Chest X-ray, PA view. Patient: 51 years old, sex F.
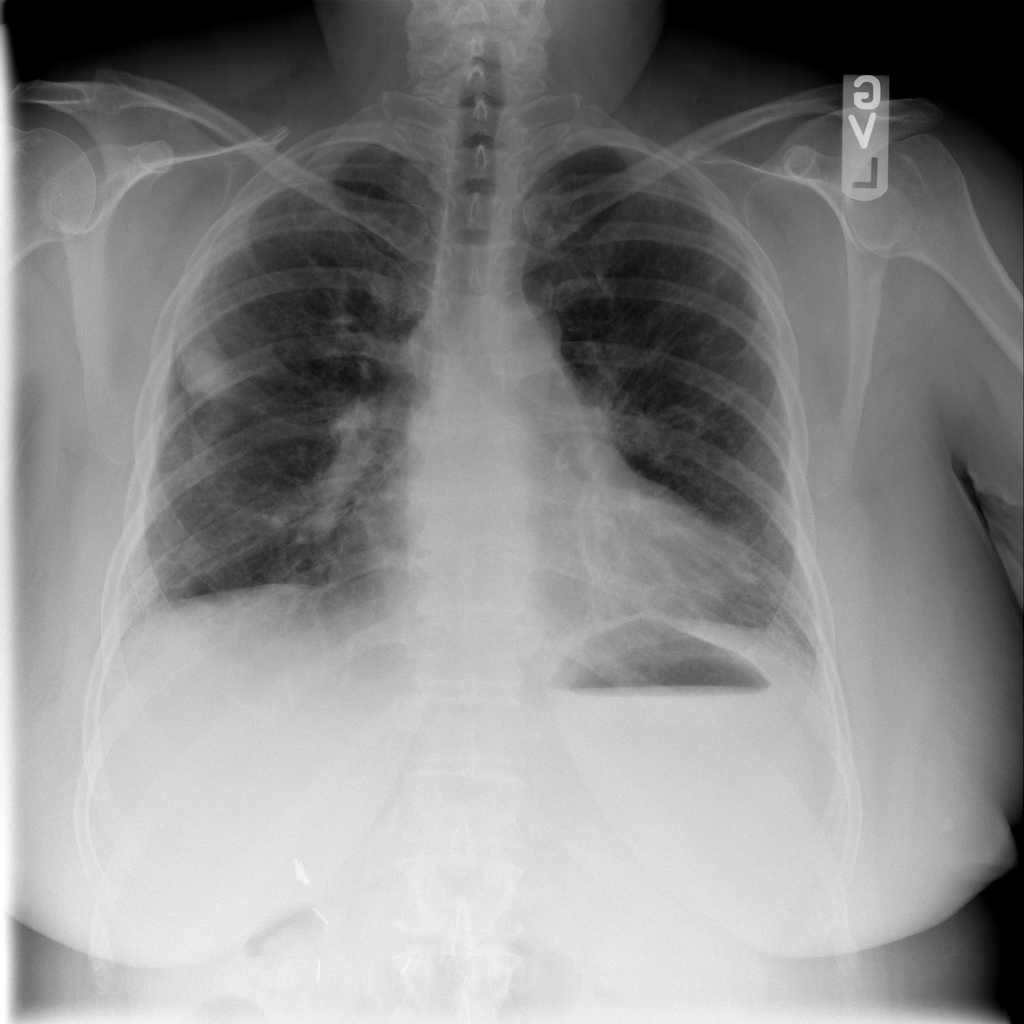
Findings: Consolidation, Fibrosis